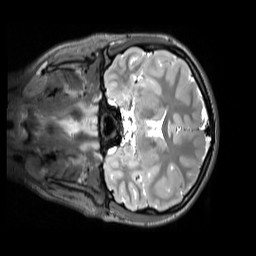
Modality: T2w
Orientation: coronal
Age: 12
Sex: female
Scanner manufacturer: siemens
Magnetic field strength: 3 T
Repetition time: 3.2 s
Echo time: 0.408 s